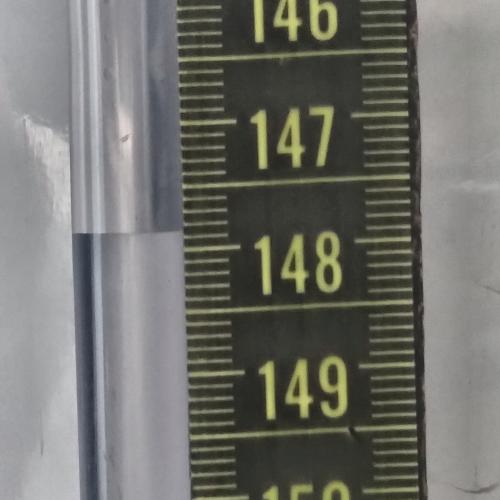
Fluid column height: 147.9 cm